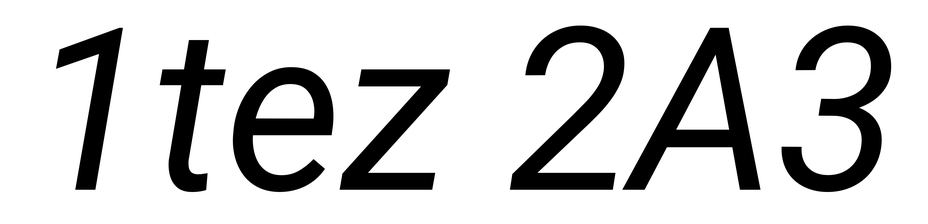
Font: Roboto-Italic_Italic